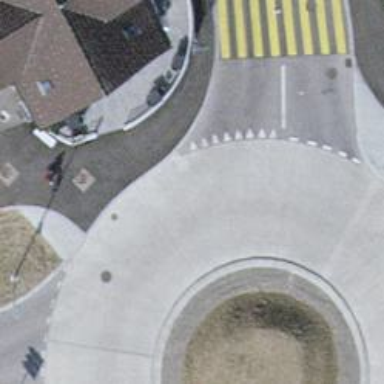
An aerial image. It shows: Secondary road leading to roundabout.